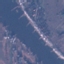
Land use / land cover: River